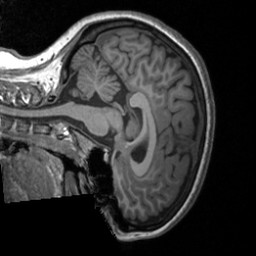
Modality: T1w
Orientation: sagittal
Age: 22
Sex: female
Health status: healthy
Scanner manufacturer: siemens
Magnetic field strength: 3 T
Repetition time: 1.9 s
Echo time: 0.00226 s